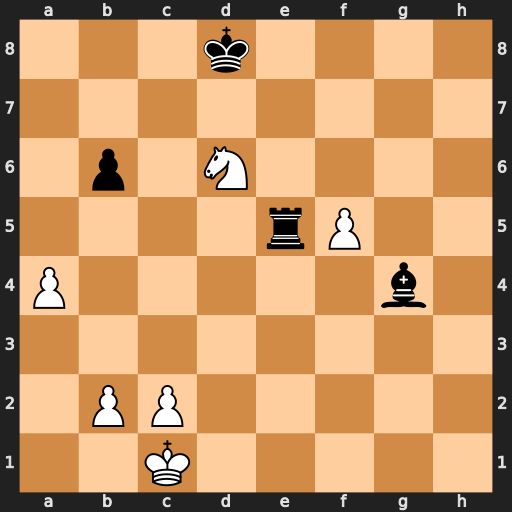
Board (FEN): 3k4/8/1p1N4/4rP2/P5b1/8/1PP5/2K5
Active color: w
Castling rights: -
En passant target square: -
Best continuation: Nf7+ Kc7 Nxe5